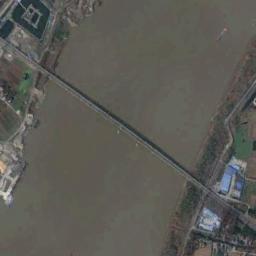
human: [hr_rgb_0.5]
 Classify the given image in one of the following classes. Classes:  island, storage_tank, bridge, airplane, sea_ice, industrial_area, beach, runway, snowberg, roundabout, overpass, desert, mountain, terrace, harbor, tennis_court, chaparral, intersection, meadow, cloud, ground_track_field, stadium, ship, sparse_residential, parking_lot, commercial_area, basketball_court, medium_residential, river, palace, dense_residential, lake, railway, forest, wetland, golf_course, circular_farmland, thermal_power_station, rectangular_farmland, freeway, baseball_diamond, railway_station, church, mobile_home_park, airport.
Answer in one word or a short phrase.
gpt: bridge